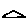
Label: triangle